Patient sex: M
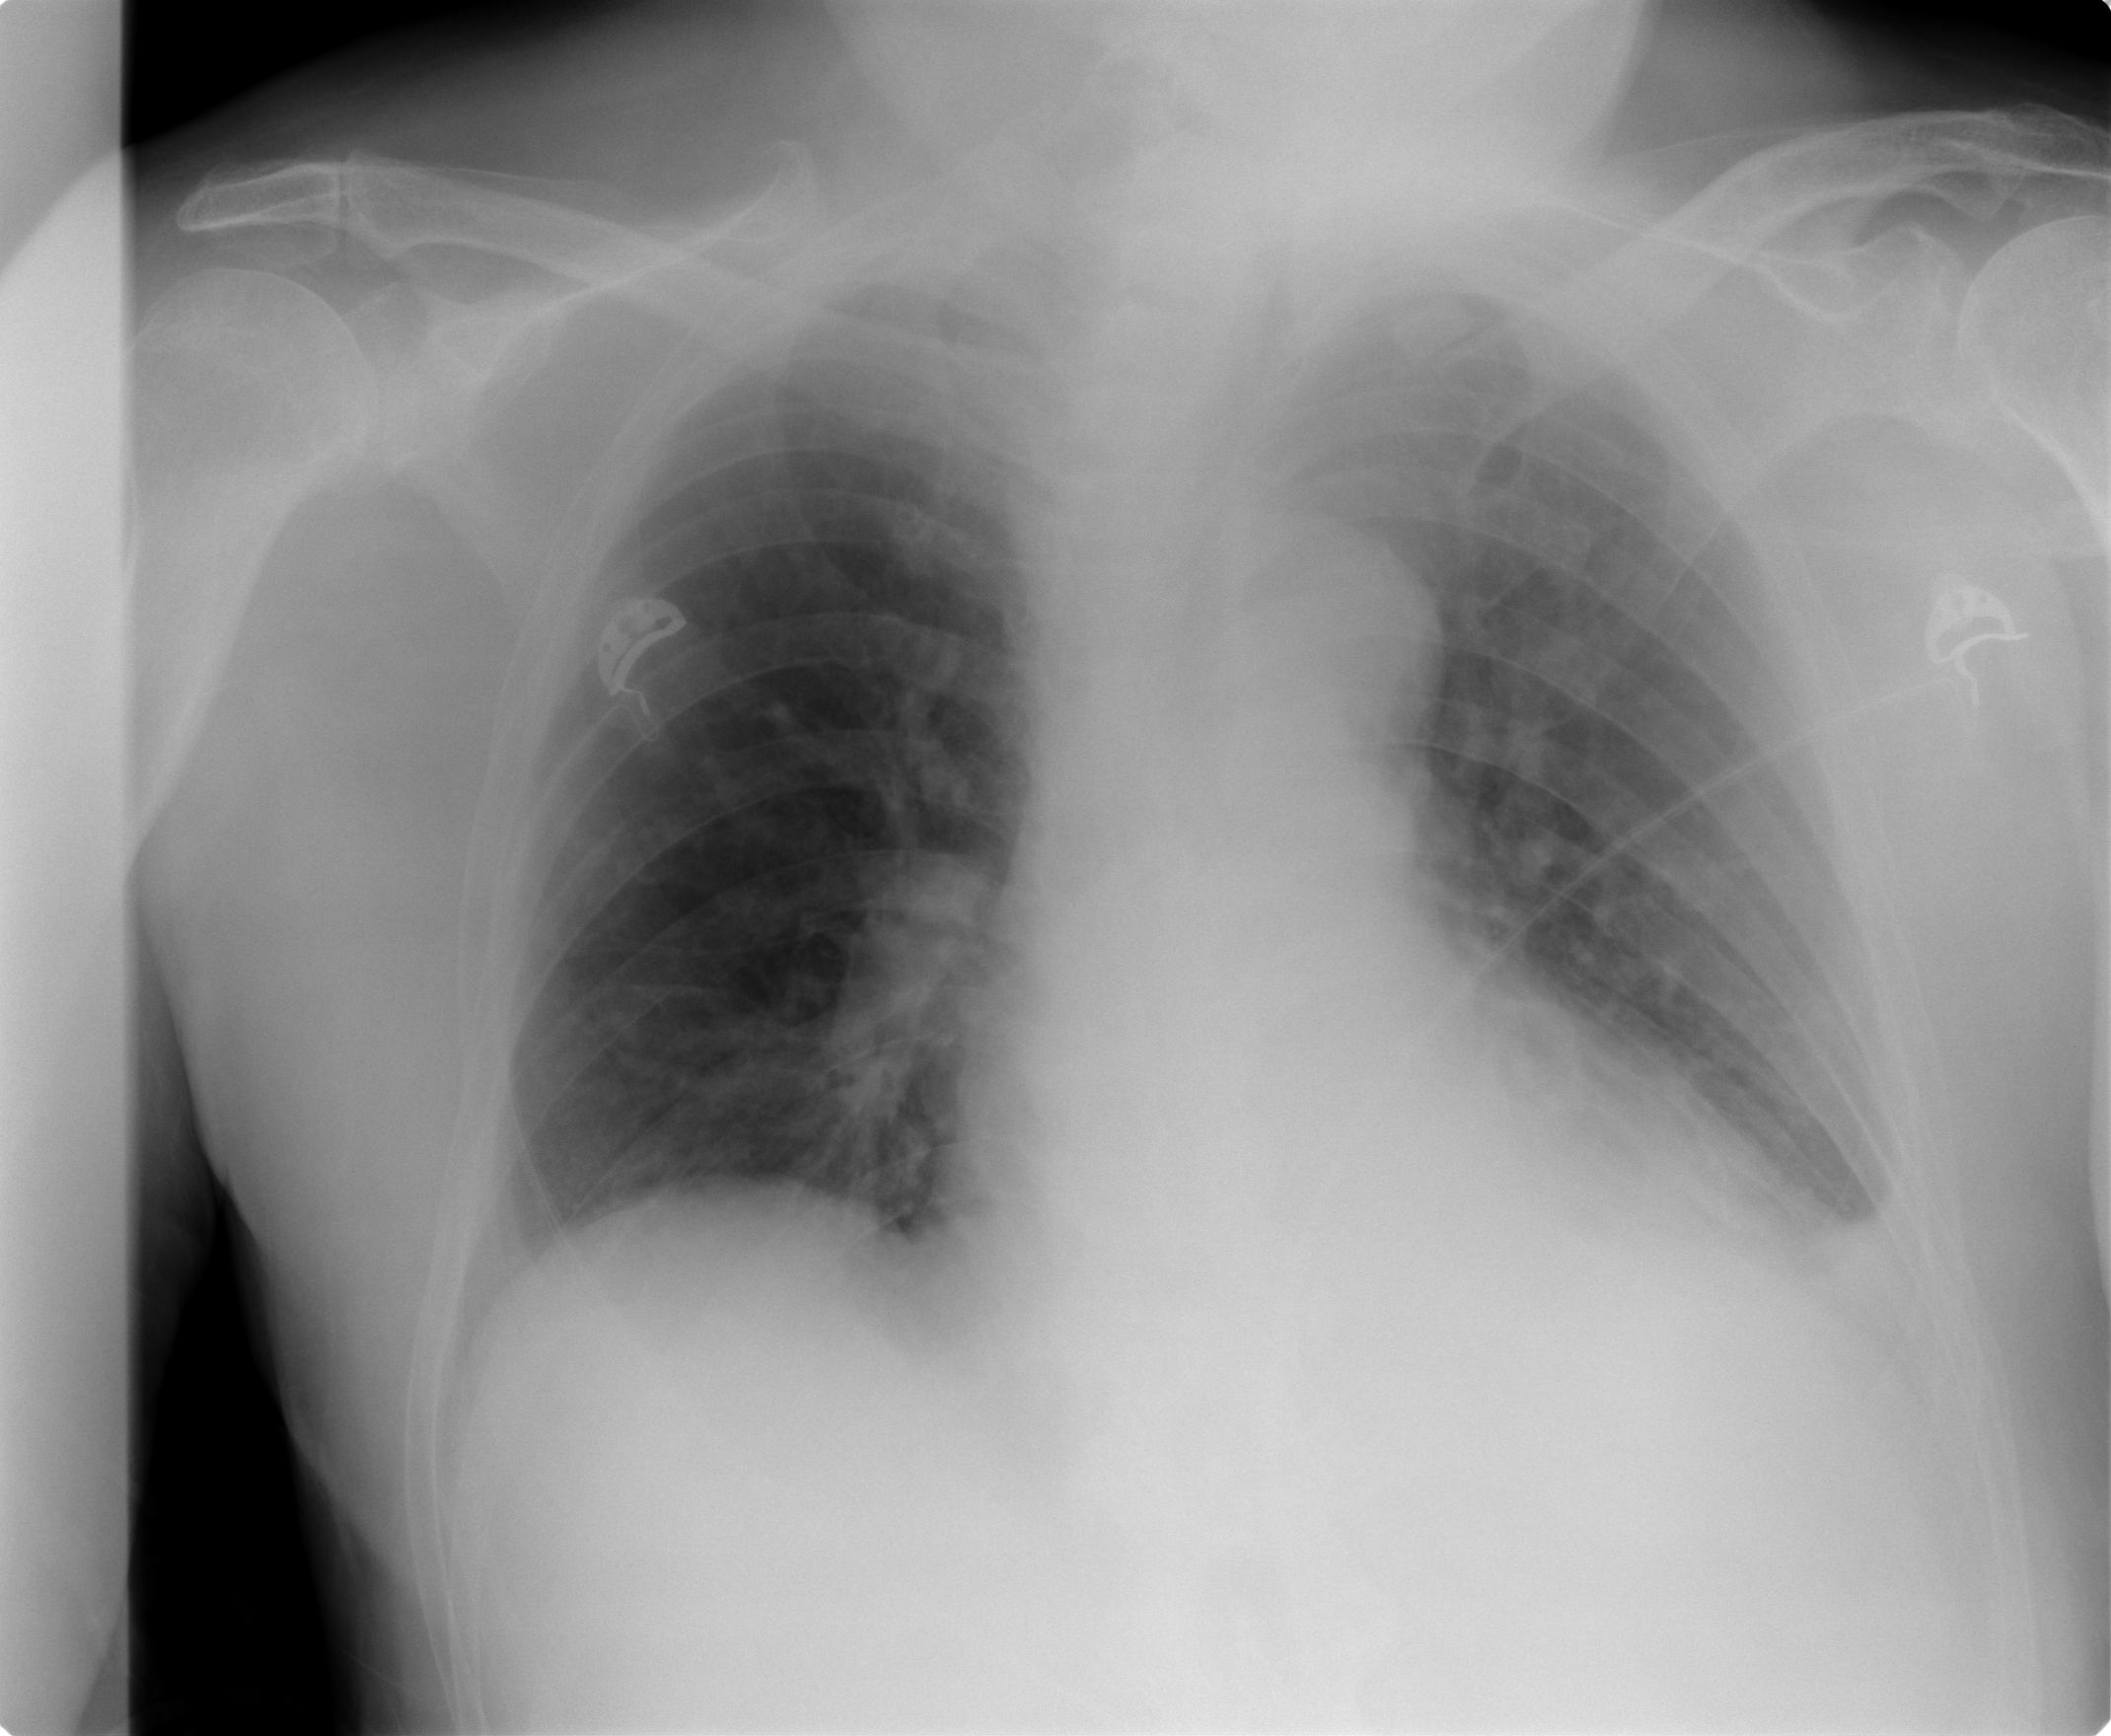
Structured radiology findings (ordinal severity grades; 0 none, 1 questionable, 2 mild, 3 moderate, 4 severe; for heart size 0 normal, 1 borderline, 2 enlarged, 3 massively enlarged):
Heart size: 2
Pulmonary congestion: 0
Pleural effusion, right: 0
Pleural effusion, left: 2
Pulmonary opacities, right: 0
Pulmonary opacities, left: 0
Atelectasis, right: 0
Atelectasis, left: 2